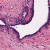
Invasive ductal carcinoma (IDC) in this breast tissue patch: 0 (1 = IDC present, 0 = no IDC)